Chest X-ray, AP view. Patient: 43 years old, sex M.
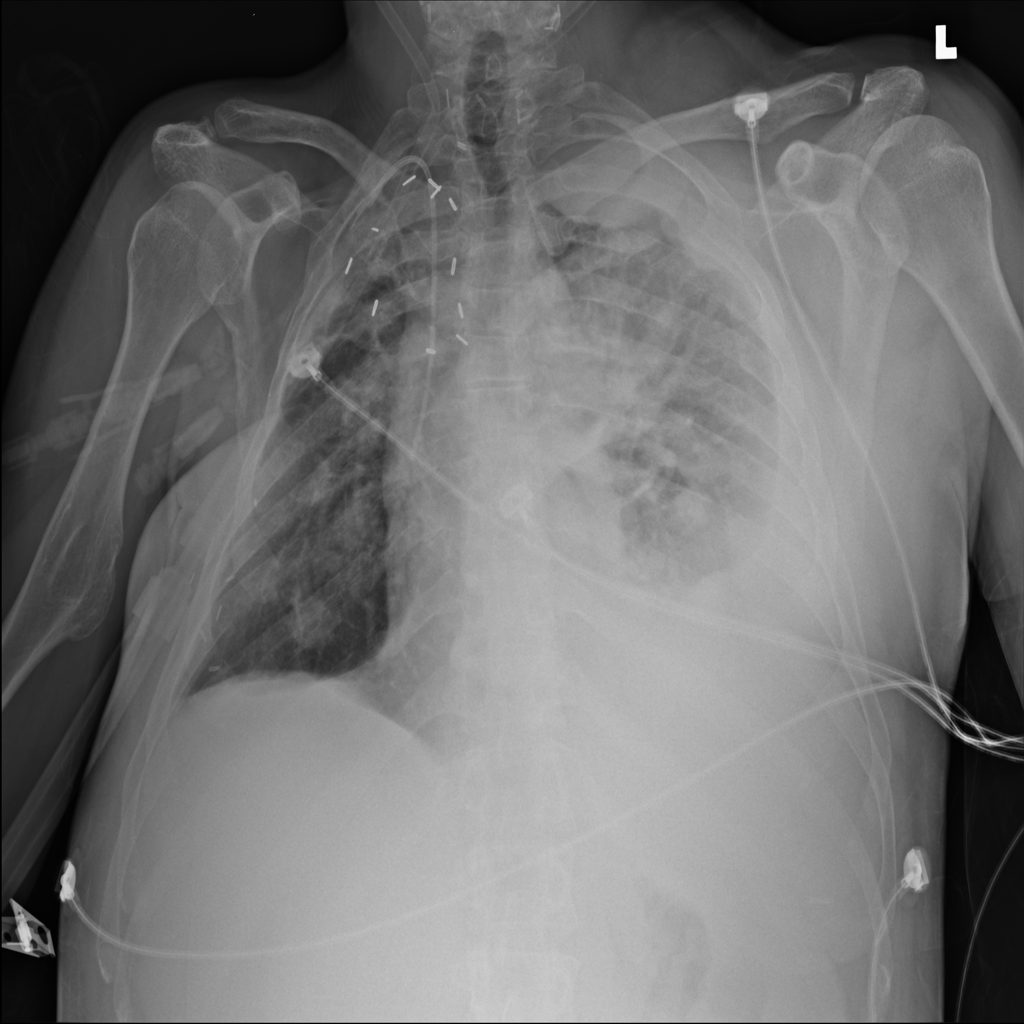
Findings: Effusion, Infiltration, Nodule